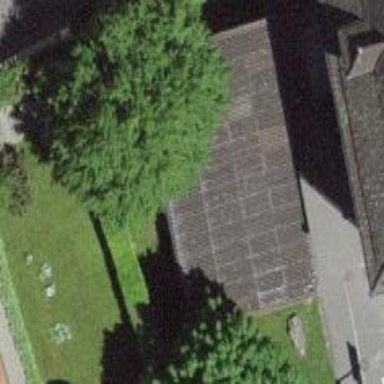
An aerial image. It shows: Warehouse building.